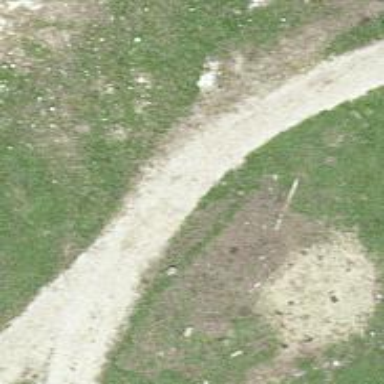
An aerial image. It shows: Gravel track with track type of grade3.